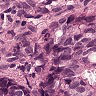
Metastatic tissue present: yes